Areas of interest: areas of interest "Yiwu Tennis Business and Commerce College Tennis Court"
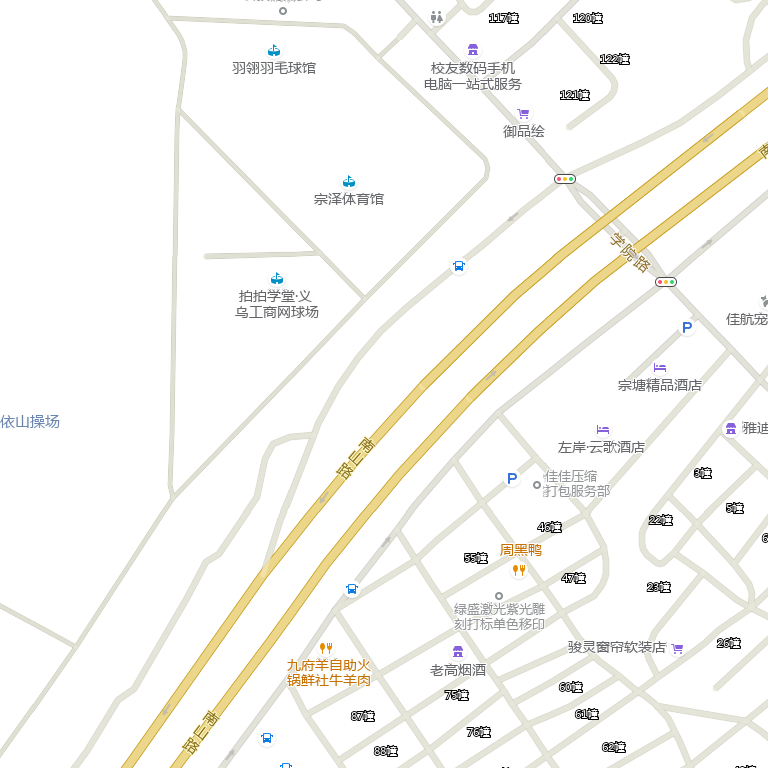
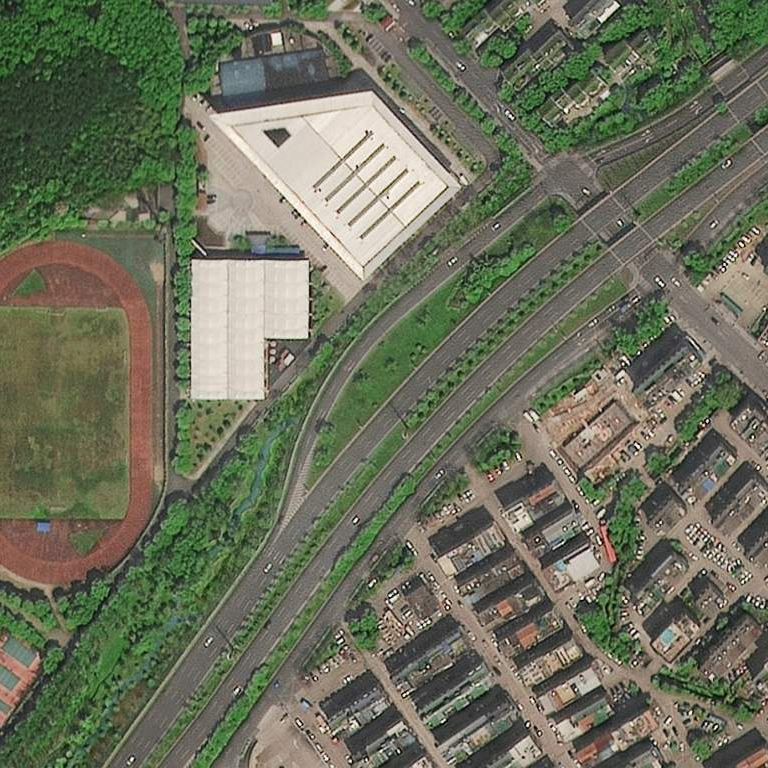